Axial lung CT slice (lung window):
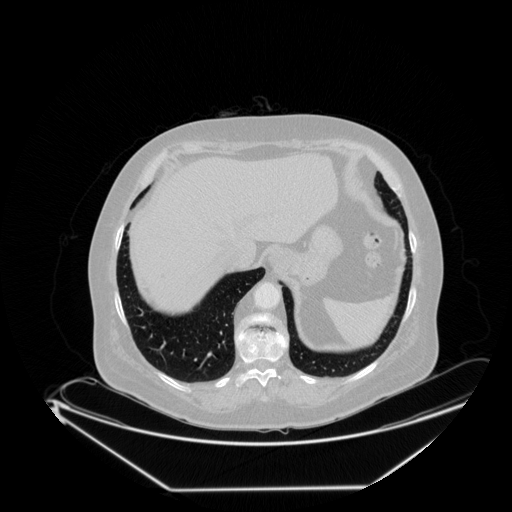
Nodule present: no